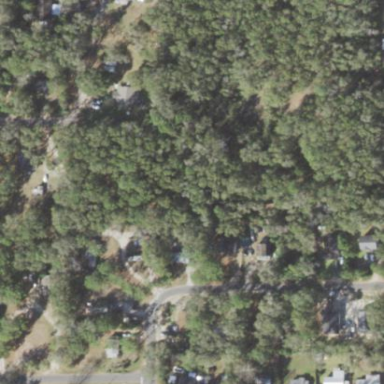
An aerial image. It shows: This residential area consists of single-family homes.